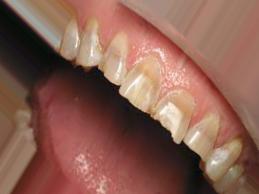
Condition: Tooth Discoloration